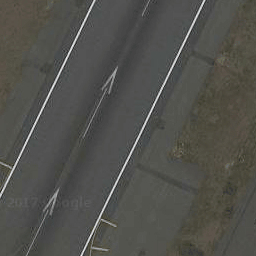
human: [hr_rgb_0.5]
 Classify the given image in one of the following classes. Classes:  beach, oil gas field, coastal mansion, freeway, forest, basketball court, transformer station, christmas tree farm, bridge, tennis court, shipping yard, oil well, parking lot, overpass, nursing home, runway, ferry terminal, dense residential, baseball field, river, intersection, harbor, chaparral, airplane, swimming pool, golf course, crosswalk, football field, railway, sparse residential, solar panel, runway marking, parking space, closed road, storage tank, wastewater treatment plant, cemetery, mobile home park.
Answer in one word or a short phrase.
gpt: runway